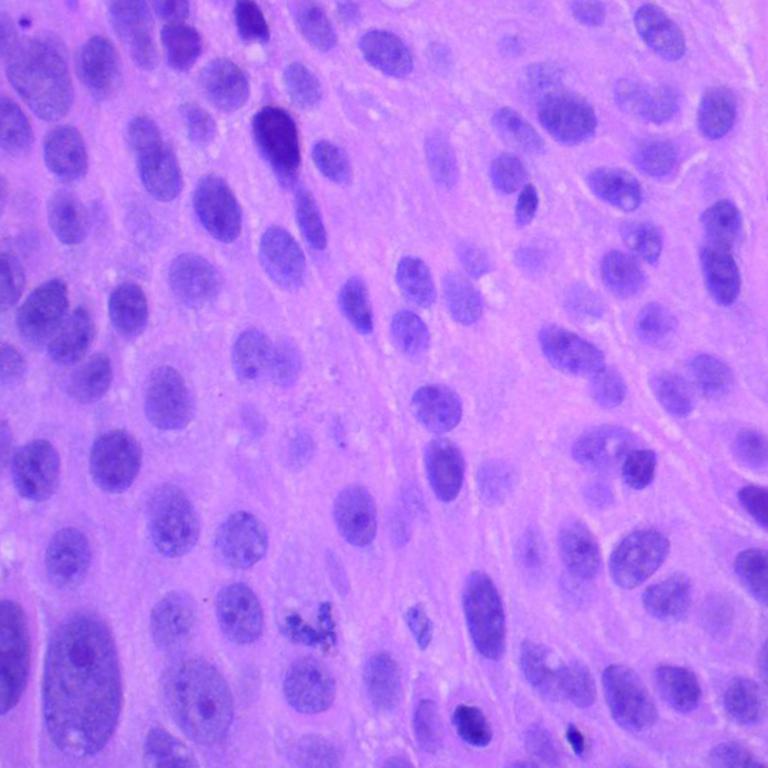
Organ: lung
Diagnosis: squamous carcinomas